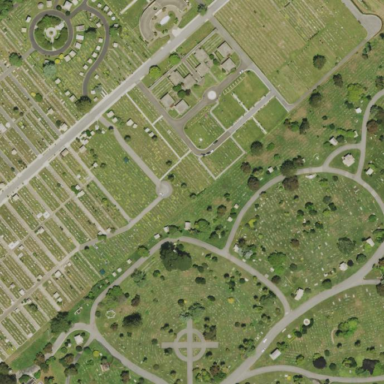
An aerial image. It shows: Cemetery.